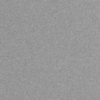
Label: dusty